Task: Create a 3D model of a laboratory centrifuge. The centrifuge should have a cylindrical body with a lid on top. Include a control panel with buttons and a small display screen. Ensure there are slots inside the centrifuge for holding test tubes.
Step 419:
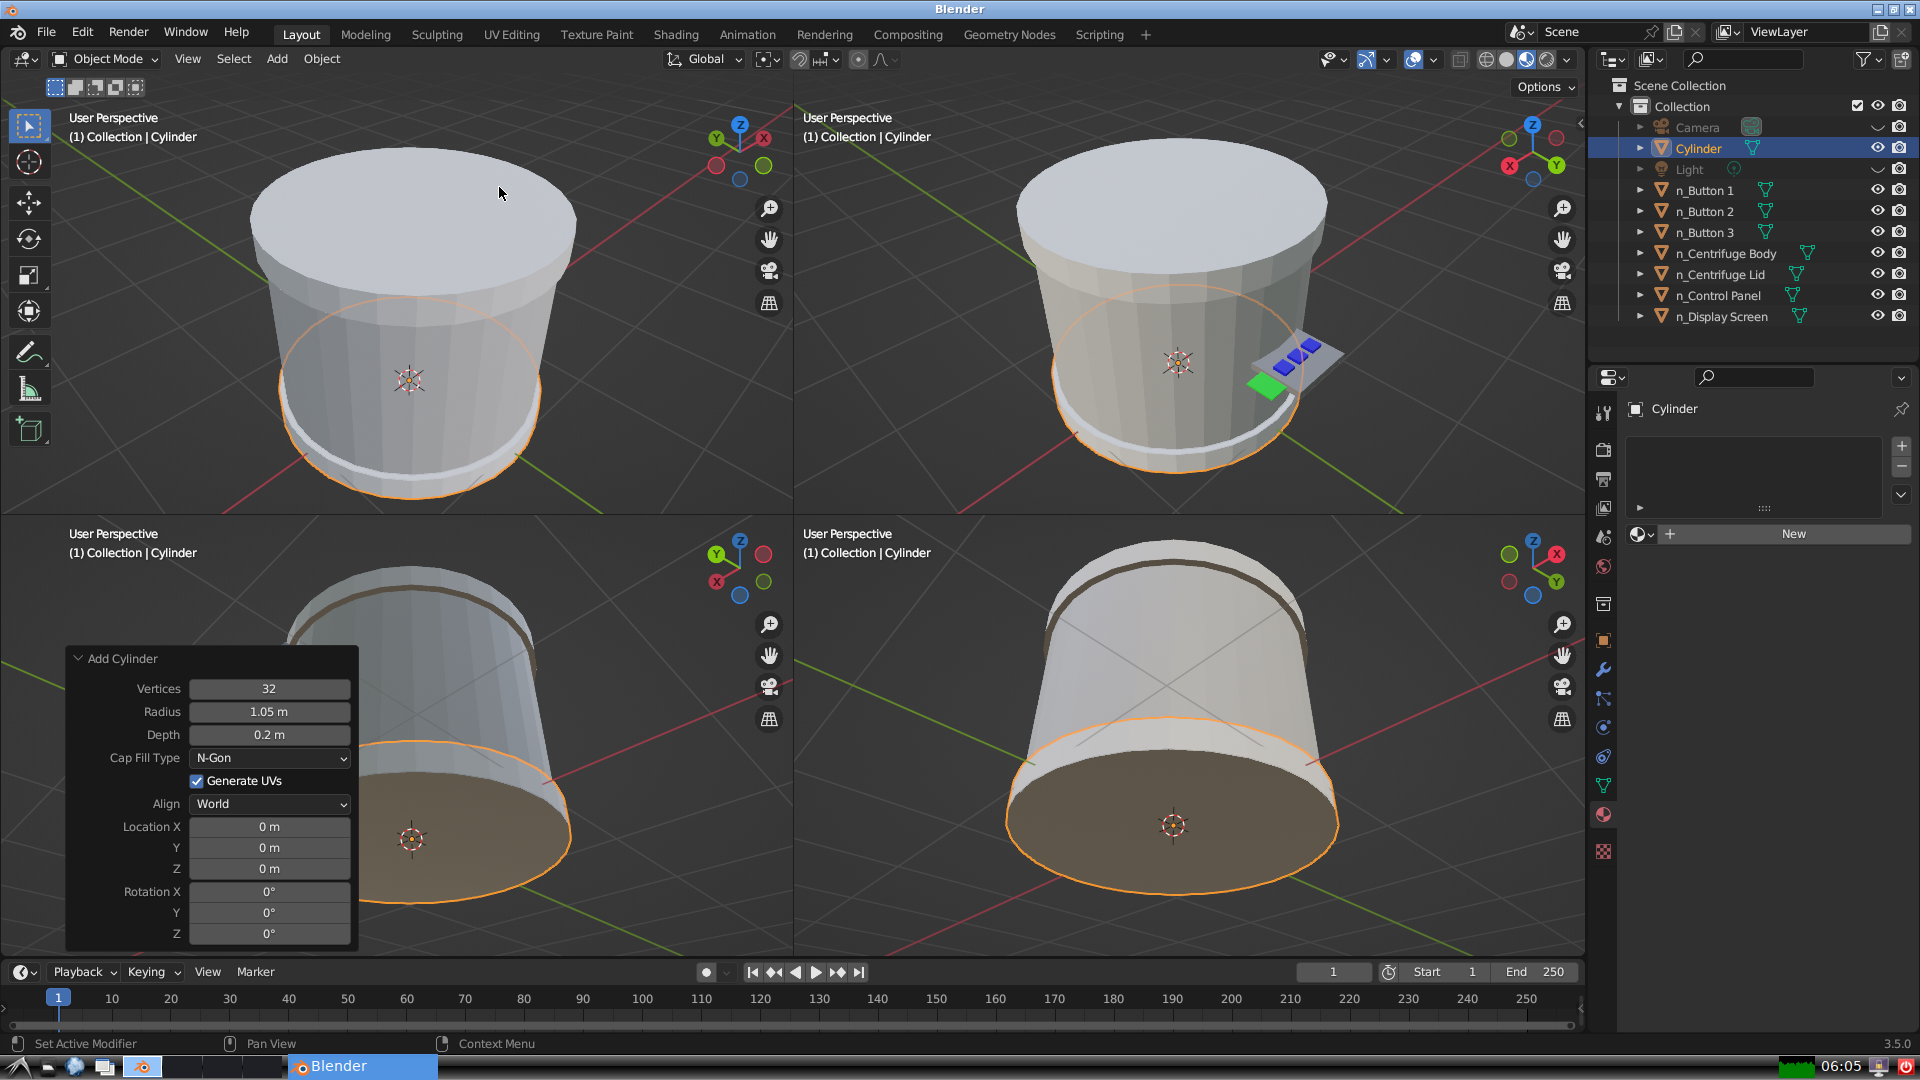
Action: {"mouse_move": [270, 708]}